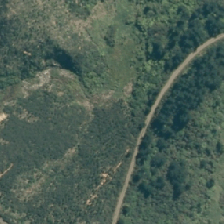
Land cover: low_producing_grassland